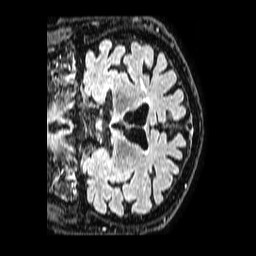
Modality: FLAIR
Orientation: coronal
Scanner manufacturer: philips
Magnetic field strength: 1.5 T
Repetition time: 4.8 s
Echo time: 0.3 s